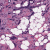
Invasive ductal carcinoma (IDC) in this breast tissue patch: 1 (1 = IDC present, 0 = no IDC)